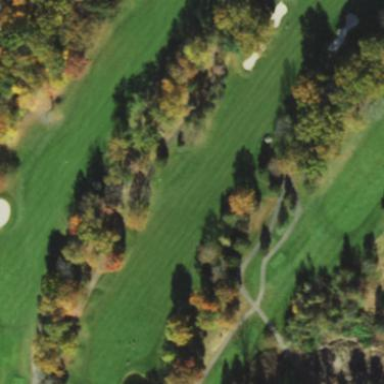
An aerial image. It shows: Golf fairway surrounded by grass.